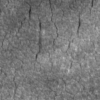
Label: not_dusty